Question: : My goal is to create a windows service which acts as a mediator between multiple SQL databases. In total there are 3 different tables in 3 different servers In detail, when this service runs it should oversee the data in the "Table1" and copy it to the "Table2" in periodical time(every 1 minute). But tricky part is it cannot paste duplicate records, has to check for "Table2" 's ID field and validate for not pasting the same record with the same ID.<URL>
: So far I've developed the code completely but the issue is it only copies data from one table(specifically "NOR_LABOR" according to the diagram I've attached) to "DEV_Test_Nor_Data" in the "MES_DEV" Database(con1 to con2). According to the diagram con1, con3, con4 are tables "NOR_LABOR", "SETTER_LABOR" and "wrap_labor" respectively. con2 is the destination which is "MES_DEV" DB.
Can anybody figure out why does other table's data(con3 to con2 & con4 to con2) won't copy?
'''
Imports System.Configuration
Imports System.Data.SqlClient
Public Class DataCollector
Dim con1, con2, con3, con4 As New SqlConnection
Dim timer1 As Timers.Timer
Dim p_oConn As New Wisys.AllSystem.ConnectionInfo
Protected Overrides Sub OnStart(ByVal args() As String)
con1 = New SqlConnection("Data Source=NORMAC-CTMS\SQLEXPRESS;Database=Normac Data;Integrated Security=true")
con1.Open()
con2 = New SqlConnection("Data Source=STLEDGSQL01;Database=MES_DEV;Integrated Security=true")
con2.Open()
con3 = New SqlConnection("Data Source=201706-SETTER1\SQLEXPRESS;Database=Edge;Integrated Security=true")
con3.Open()
con4 = New SqlConnection("Data Source=PRINTER\SQLEXPRESS;Database=Wrapper Data;Integrated Security=true")
con4.Open()
timer1 = New Timers.Timer()
timer1.Interval = 5000
AddHandler timer1.Elapsed, AddressOf OnTimedEvent
timer1.Enabled = True
FileIO.WriteLog("Service has started")
End Sub
Protected Overrides Sub OnStop()
timer1.Enabled = False
FileIO.WriteLog("Service has stopped")
con1.Close()
con2.Close()
con3.Close()
con4.Close()
End Sub
Private Sub OnTimedEvent(obj As Object, e As EventArgs)
Dim cmd1, cmd2, cmd3 As SqlCommand
'Connecting the Normac Data table
Dim da1 As SqlDataAdapter = New SqlDataAdapter("select ID, trx_date, work_order, department, work_center, operation_no, operator, total_labor_hours, feet_produced, item_no, posted, labor_feet_produced from NOR_LABOR", con1)
Dim cb1 As SqlCommandBuilder = New SqlCommandBuilder(da1)
Dim dt1 As DataTable = New DataTable()
da1.Fill(dt1)
'Connecting the Setter_Labor table
Dim da2 As SqlDataAdapter = New SqlDataAdapter("select ID, trx_date, work_order, department, work_center, operation_no, operator, total_labor_hours, labor_feet_produced, item_no, posted from Setter_Labor", con3)
Dim cb2 As SqlCommandBuilder = New SqlCommandBuilder(da2)
Dim dt2 As DataTable = New DataTable()
da2.Fill(dt2)
'Connecting the Wrap_Labor table
Dim da3 As SqlDataAdapter = New SqlDataAdapter("select ID, trx_date, work_order, Department, work_center, operation_no, operator, total_labor_hrs, job_start, job_end, qty_ordered, qty_produced, item_no, lot_no, default_bin, posted, wrapped, total_shift_hrs, check_emp, machine, operation_complete from wrap_labor", con4)
Dim cb3 As SqlCommandBuilder = New SqlCommandBuilder(da3)
Dim dt3 As DataTable = New DataTable()
da3.Fill(dt3)
Dim i, j, k As Integer
'Inserting into DEV_Test_Nor_Data table
For Each dr As DataRow In dt1.Rows
cmd1 = New SqlCommand("Insert into DEV_Test_Nor_Data values('" & dr(0) & "','" & dr(1) & "','" & dr(2) & "','" & dr(3) & "','" & dr(4) & "','" & dr(5) & "','" & dr(6) & "','" & dr(7) & "','" & dr(8) & "','" & dr(9) & "','" & dr(10) & "','" & dr(11) & "')", con2)
i = cmd1.ExecuteNonQuery()
Next
'Inserting into DEV_Test_Set_Lbr table
For Each dr As DataRow In dt2.Rows
cmd2 = New SqlCommand("Insert into DEV_Test_Set_Lbr values('" & dr(0) & "','" & dr(1) & "','" & dr(2) & "','" & dr(3) & "','" & dr(4) & "','" & dr(5) & "','" & dr(6) & "','" & dr(7) & "','" & dr(8) & "','" & dr(9) & "','" & dr(10) & "')", con2)
j = cmd2.ExecuteNonQuery()
Next
'Inserting into DEV_Test_Wrp_Lbr table
For Each dr As DataRow In dt3.Rows
cmd3 = New SqlCommand("Insert into DEV_Test_Wrp_Lbr values('" & dr(0) & "','" & dr(1) & "','" & dr(2) & "','" & dr(3) & "','" & dr(4) & "','" & dr(5) & "','" & dr(6) & "','" & dr(7) & "','" & dr(8) & "','" & dr(9) & "','" & dr(10) & "','" & dr(11) & "','" & dr(12) & "','" & dr(13) & "','" & dr(14) & "','" & dr(15) & "','" & dr(16) & "','" & dr(17) & "','" & dr(18) & "','" & dr(19) & "','" & dr(20) & "')", con2)
k = cmd3.ExecuteNonQuery()
Next
da1.Update(dt1)
cmd1.Dispose()
dt1.Dispose()
da1.Dispose()
da2.Update(dt2)
cmd2.Dispose()
dt2.Dispose()
da2.Dispose()
da3.Update(dt3)
cmd3.Dispose()
dt3.Dispose()
da3.Dispose()
End Sub
End Class
'''

<URL>
<URL>
<URL>
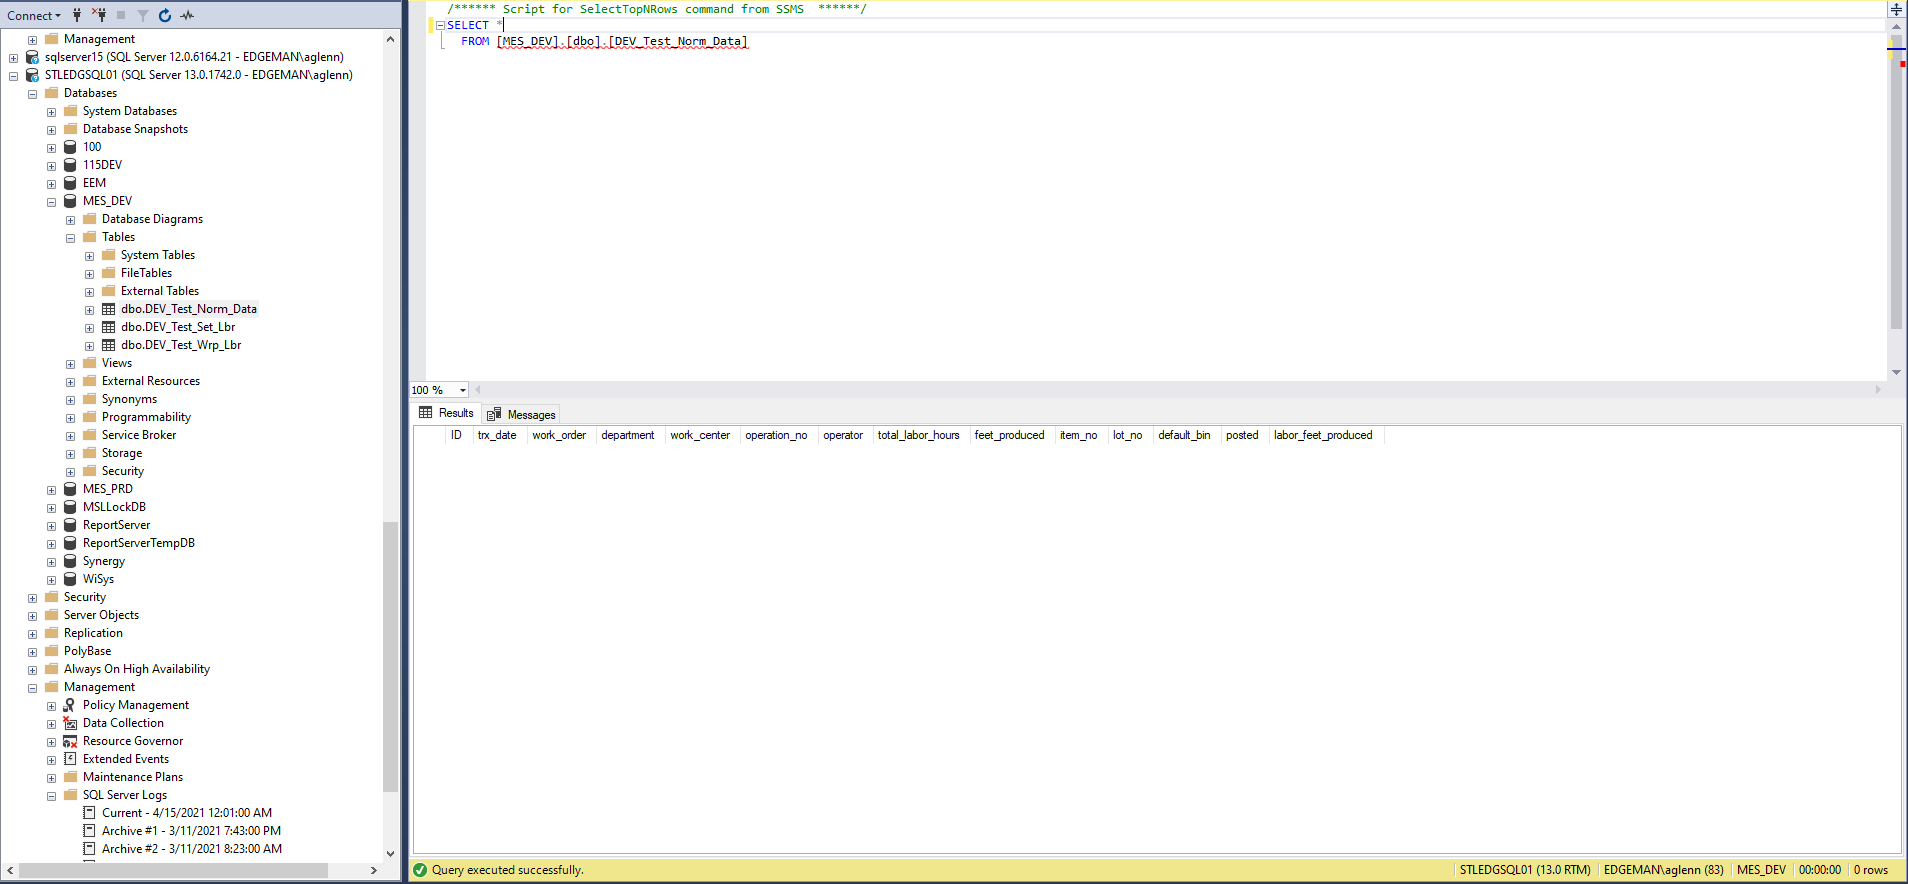
Answer: See if this helps. It may be the parameterized queries are your entire problem.
'''
Public Class DataCollector
'Question text said one minute
Private timer1 As New Timers.Timer(60000)
Protected Overrides Sub OnStart(ByVal args() As String)
AddHandler timer1.Elapsed, AddressOf OnTimedEvent
timer1.Enabled = True
FileIO.WriteLog("Service has started")
End Sub
Protected Overrides Sub OnStop()
timer1.Enabled = False
FileIO.WriteLog("Service has stopped")
End Sub
Private Sub OnTimedEvent(obj As Object, e As EventArgs)
' DEV_Test_Nor_Data Table
ProcessOneTable("DEV_Test_Nor_Data", 12,
"Data Source=NORMAC-CTMS\SQLEXPRESS;Database=Normac Data;Integrated Security=true",
"SELECT ID, trx_date, work_order, department, work_center, operation_no, operator, total_labor_hours, feet_produced, item_no, posted, labor_feet_produced FROM NOR_LABOR"
)
' DEV_Test_Set_Lbr Table
ProcessOneTable("DEV_Test_Set_Lbr", 11,
"Data Source=201706-SETTER1\SQLEXPRESS;Database=Edge;Integrated Security=true",
"SELECT ID, trx_date, work_order, department, work_center, operation_no, operator, total_labor_hours, labor_feet_produced, item_no, posted from Setter_Labor"
)
' DEV_Test_Wrp_Lbr Table
ProcessOneTable("DEV_Test_Wrp_Lbr", 21,
"Data Source=PRINTER\SQLEXPRESS;Database=Wrapper Data;Integrated Security=true",
"SELECT ID, trx_date, work_order, Department, work_center, operation_no, operator, total_labor_hrs, job_start, job_end, qty_ordered, qty_produced, item_no, lot_no, default_bin, posted, wrapped, total_shift_hrs, check_emp, machine, operation_complete from wrap_labor"
)
End Sub
Private EdgeConnStr As String = "Data Source=STLEDGSQL01;Database=MES_DEV;Integrated Security=true"
Private Sub ProcessOneTable(destTableName As String, ParameterCount As Integer, sourceConnectionString AS String, sourceSql As String)
Dim data As New DataTable()
Using sourceConn As New SqlConnection(sourceConnectionString), _
da As New SqlDataAdapter(sourceSql, sourceConn)
da.Fill(data)
End Using
Dim paramList As String = String.Join(",", Enumerable.Range(0, ParameterCount).Select(Function(p) $"@p{p}"))
' Assumes first parateter (@p0) is always the ID.
Dim sql As String = $"INSERT INTO {destTableName} SELECT {paramList} WHERE NOT EXISTS(SELECT ID FROM {destTableName} WHERE ID = @p0)"
Using cn As New SqlConnection(EdgeConnStr), _
cmd As New SqlCommand(sql, cn)
For i As Integer = 0 To ParameterCount - 1
cmd.Parameters.Add($"@p{i}", SqlDbType.VarChar)
Next i
cn.Open()
For Each dr As DataRow In data.Rows
For i As Integer = 0 to ParameterCount - 1
cmd.Parameters(i).Value = dr(i)
Next i
cmd.ExecuteNonQuery()
Next dr
End Using
End Sub
End Class
'''
It sounds like you also need to worry about the data, but start with this anyway; it fixes the in the original code, as well as isolating the important part of the code down to the minimum possible method size. This will make it easier to refactor to also worry about what IDs may already exist... but I'll let you make an attempt at that yourself first (hint: 'INSERT + SELECT + WHERE NOT EXISTS()' all in the same query)